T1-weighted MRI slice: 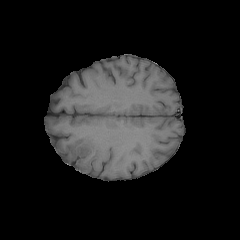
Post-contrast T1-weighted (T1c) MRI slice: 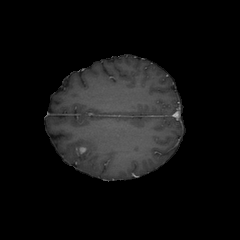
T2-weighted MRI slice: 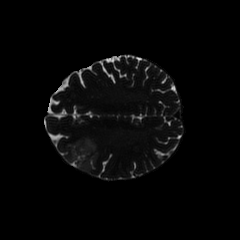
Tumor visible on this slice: yes